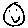
Label: smiley face